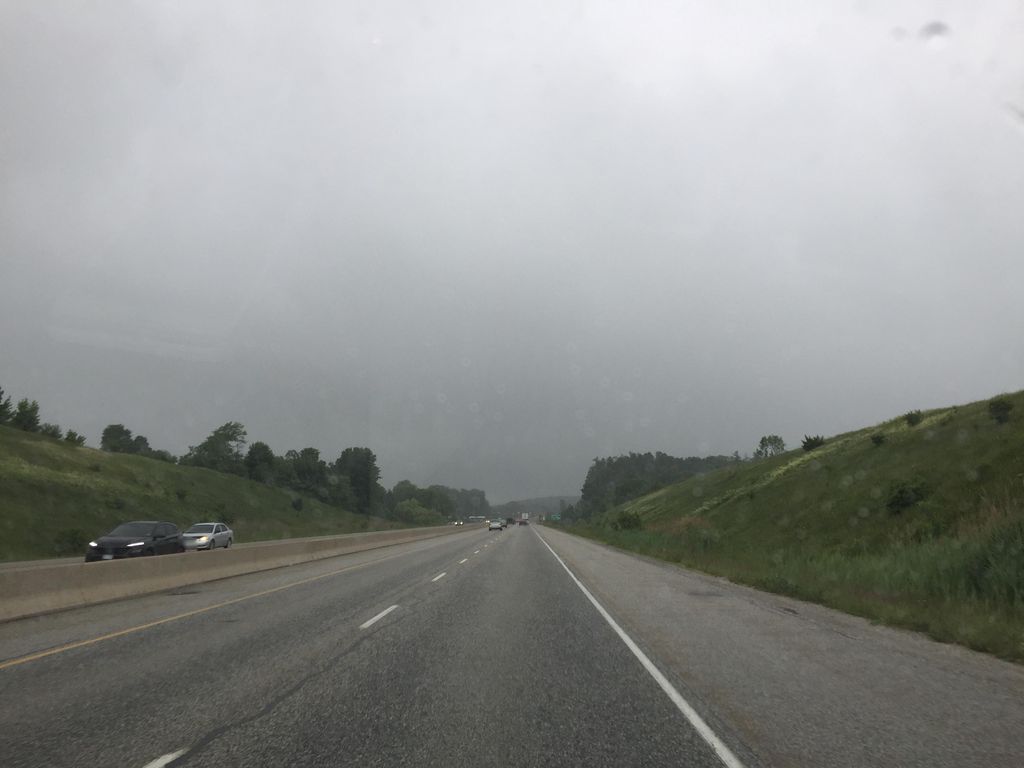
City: kitchener-waterloo